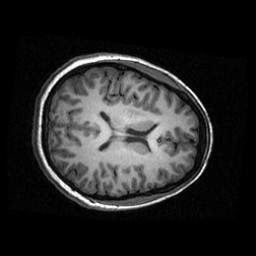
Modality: T1w
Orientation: axial
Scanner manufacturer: ge
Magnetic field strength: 3 T
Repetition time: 0.009036 s
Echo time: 0.00184 s